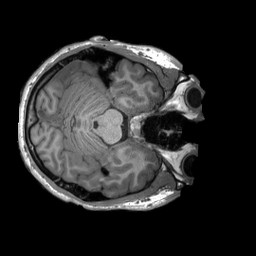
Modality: T1w
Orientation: axial
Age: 20
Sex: male
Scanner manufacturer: siemens
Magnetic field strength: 3 T
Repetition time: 2.3 s
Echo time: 0.00232 s